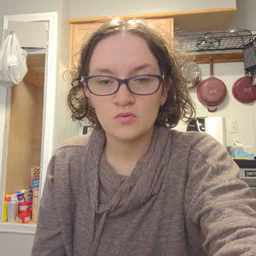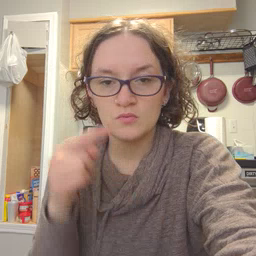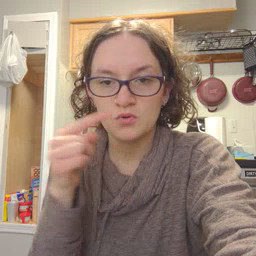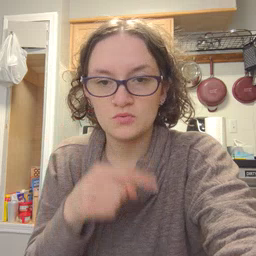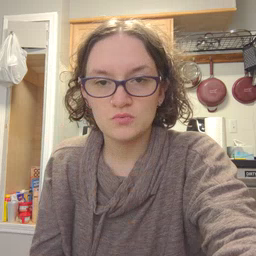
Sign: toothbrush